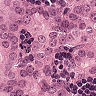
Metastatic tissue present: yes